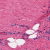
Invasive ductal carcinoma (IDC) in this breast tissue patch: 0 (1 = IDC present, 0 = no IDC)